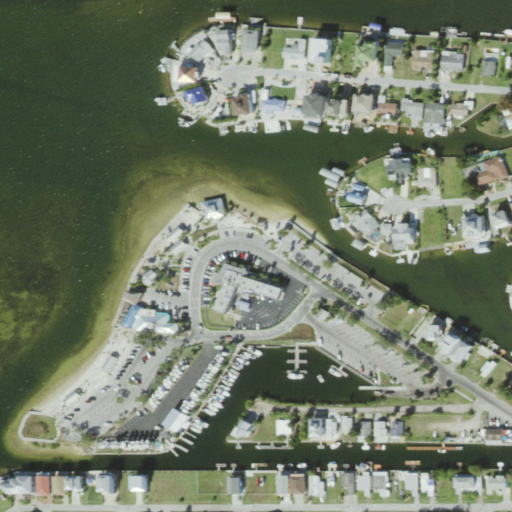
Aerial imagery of island in Florida named Skeleton Key containing high intensity development, medium intensity development, open water, herbaceous wetlands, and low intensity development